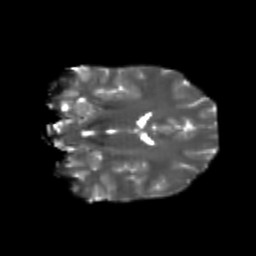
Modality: T2w
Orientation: coronal
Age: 21
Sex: male
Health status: healthy
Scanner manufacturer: philips
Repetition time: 7.388 s
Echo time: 0.08599 s